Question: In the figure below, why is the Foreach Loop Container failing the fail path (of the DFT that failed) being handled correctly?

If it helps to know what's going on in the package, here's the gist:
> We have a requirement where data from Excel files must be loaded into
a DB. The package we have splits each Excel file into constituent CSV
files (one CSV per sheet), and loads the CSVs into the DB. It is
possible that some of the sheets have issues (missing columns, data
type mismatch etc), and such erroneous CSVs are captured by the fail
path of the DFT. Ideally the package must resume processing the rest
of the CSVs, and the rest of the Excel files, and exit successfully.
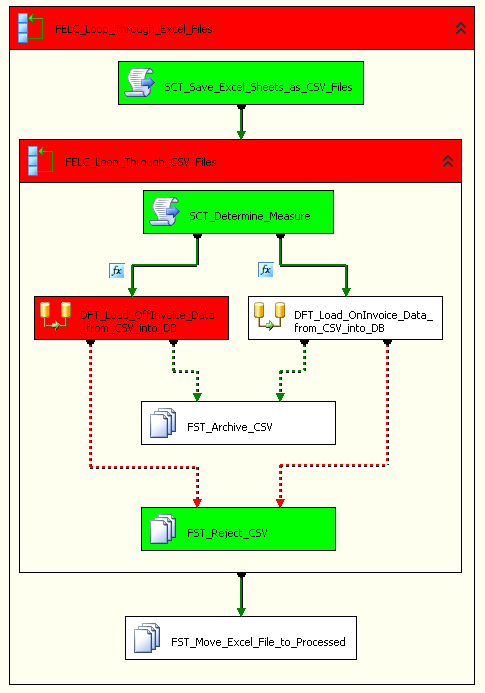
Answer: Do you have any EventHandlers defined for that Data Flow Task? If yes, you could as well set the System Variable, (type Boolean), for that Error Handler scope to .
Also please go through <URL>